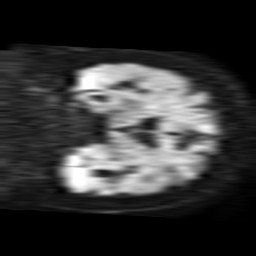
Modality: TRACE
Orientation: coronal
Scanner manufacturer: philips
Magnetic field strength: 1.5 T
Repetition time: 3.403 s
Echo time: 0.06922 s